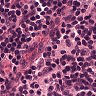
Metastatic tissue present: no